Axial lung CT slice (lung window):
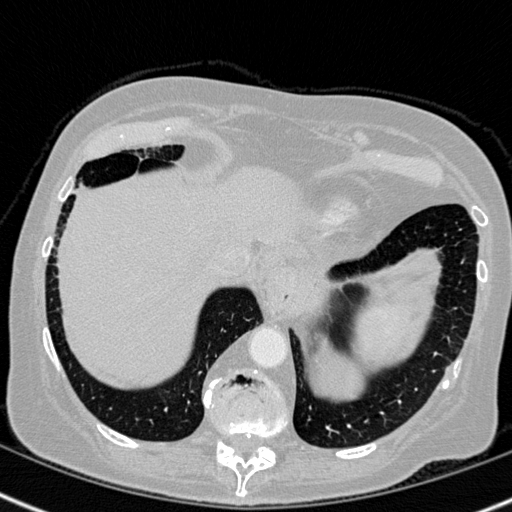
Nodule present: no